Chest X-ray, PA view. Patient: 25 years old, sex M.
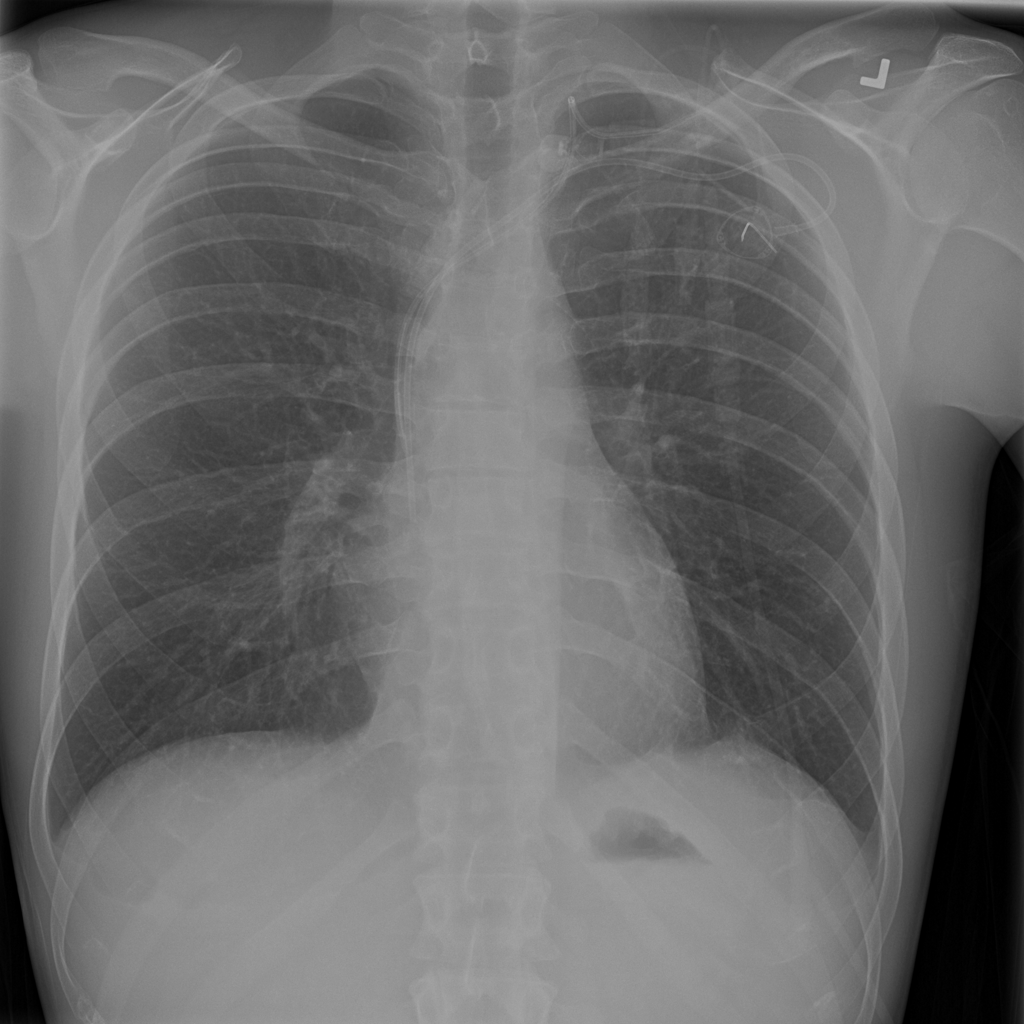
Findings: No Finding